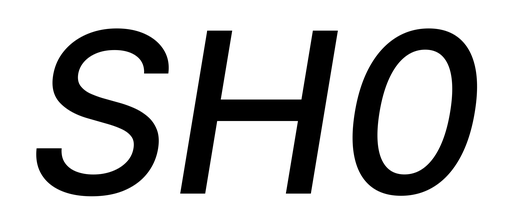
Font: Inter-Italic_Medium_Italic